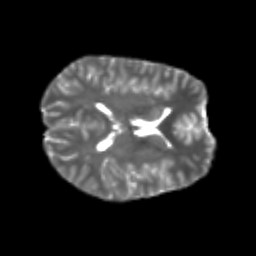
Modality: T2w
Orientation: axial
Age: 21
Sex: male
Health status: healthy
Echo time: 0.074 s